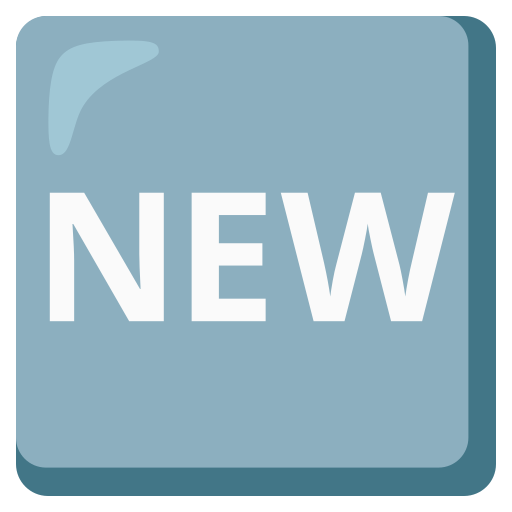
Emoji: 🆕